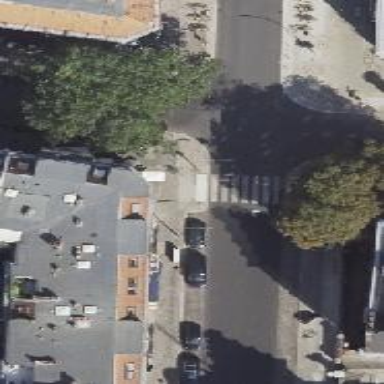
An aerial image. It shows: Uncontrolled zebra crossing on footway.